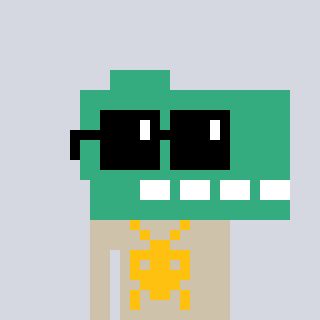
a pixel art character with square black sunglasses, a dino-shaped head and a bege-colored body on a cool background